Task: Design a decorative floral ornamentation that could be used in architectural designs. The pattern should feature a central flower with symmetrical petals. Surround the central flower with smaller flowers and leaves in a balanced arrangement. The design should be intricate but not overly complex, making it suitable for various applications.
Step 219:
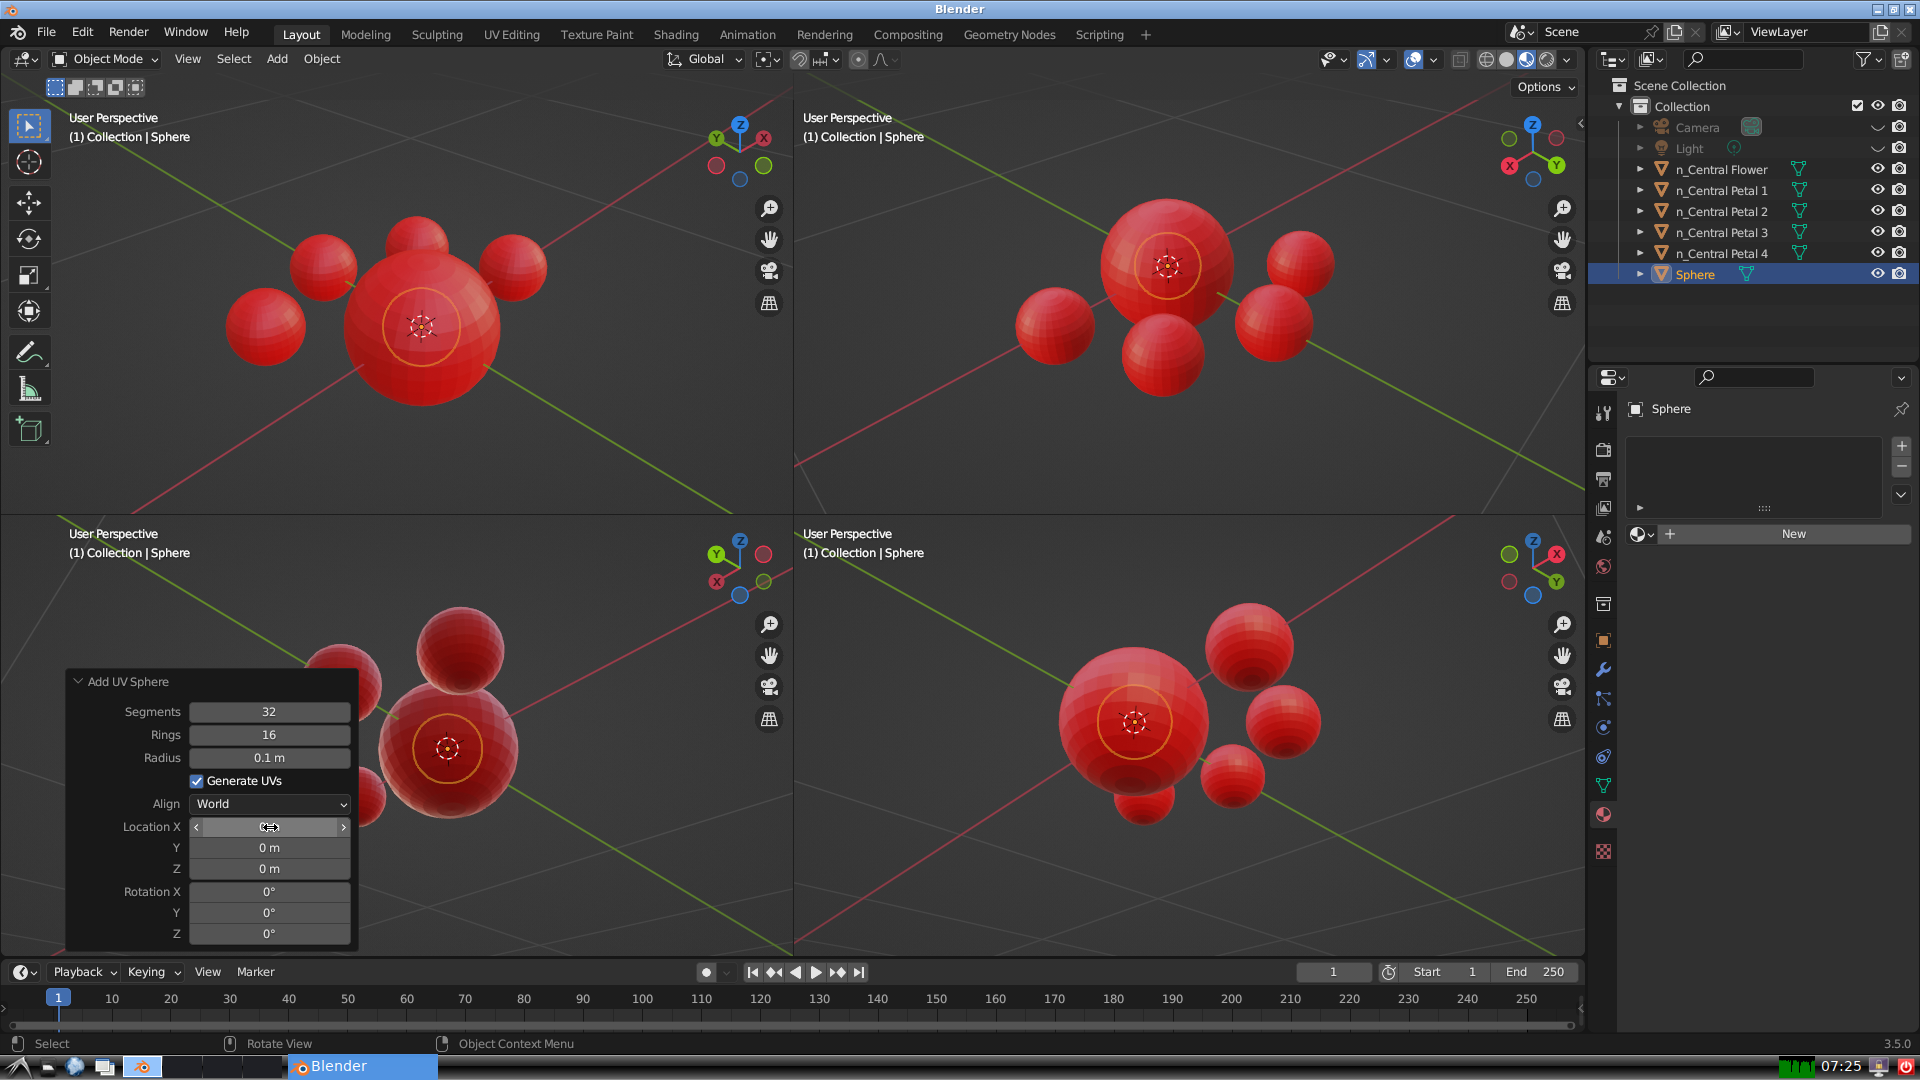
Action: click: no